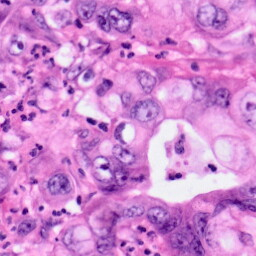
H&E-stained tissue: Pancreatic